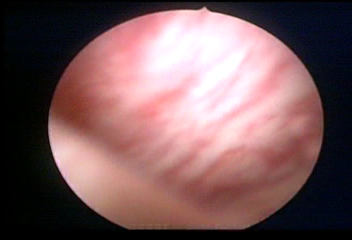
Modality: WLC
Class: Normal mucosa
Bladder cancer association: No